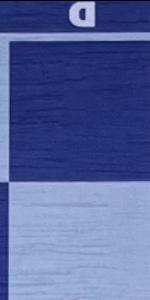
Label: Empty